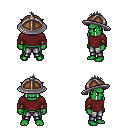
a pixel art fantasy rpg character, male body template, orc, green skin, maroon long-sleeve shirt, metal pants, gray mohawk hairstyle, chain helm, cloth bracers, four views (front, back, left, right), 2x2 character sprite sheet, small pixel art, hard edges, no anti-aliasing